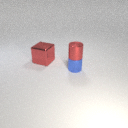
small blue metal cylinder below small red metal cylinder